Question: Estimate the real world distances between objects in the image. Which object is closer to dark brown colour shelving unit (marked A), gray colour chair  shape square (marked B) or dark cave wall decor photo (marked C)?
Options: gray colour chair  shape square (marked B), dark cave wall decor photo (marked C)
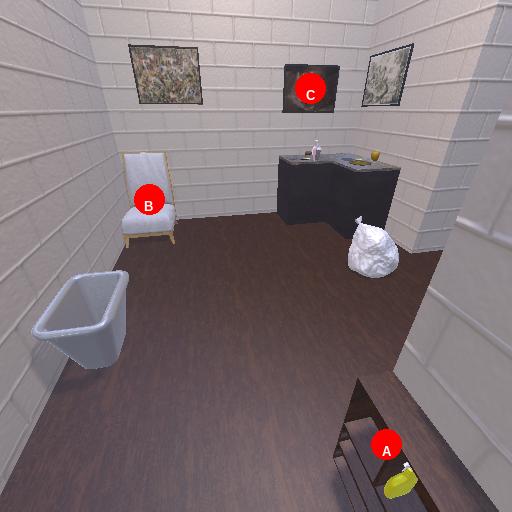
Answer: gray colour chair  shape square (marked B)